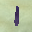
Label: 1